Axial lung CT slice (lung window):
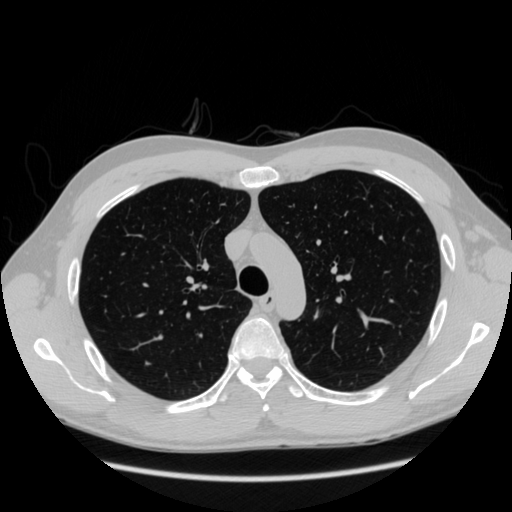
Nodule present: no